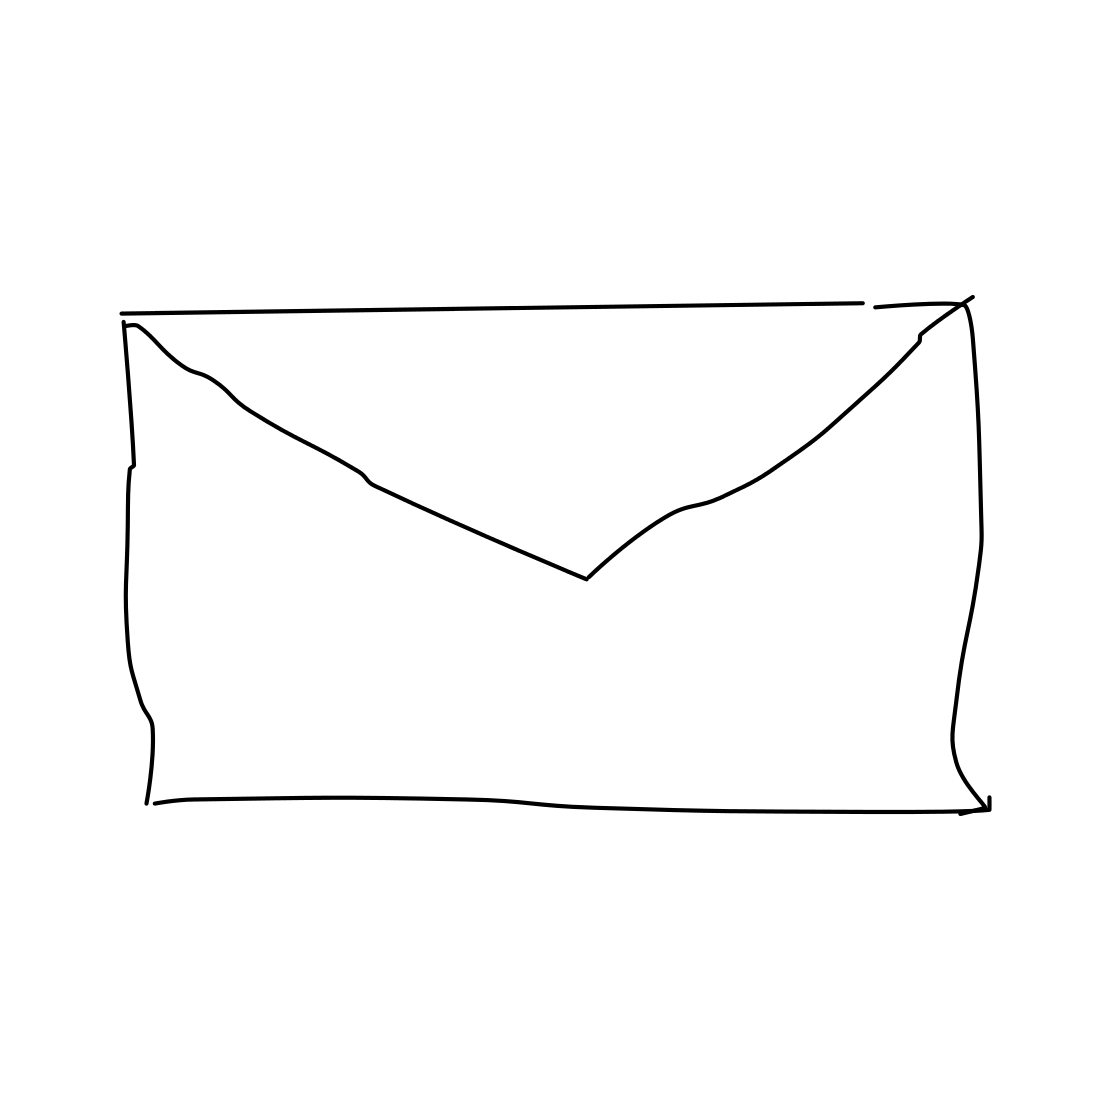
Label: envelope